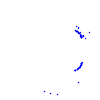
Particle: proton